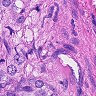
Metastatic tissue present: yes